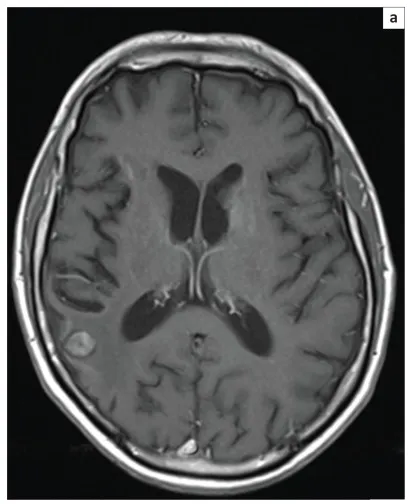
Post-gadolinium contrast enhanced T1 axial slices from MR brain following four cycles of MATRix chemotherapy, which shows marked interval improvement in both the size of the ring-enhancing lesions.
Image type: radiology (mri)